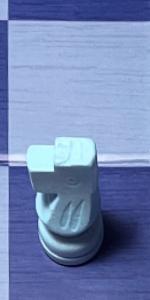
Label: Knight_White